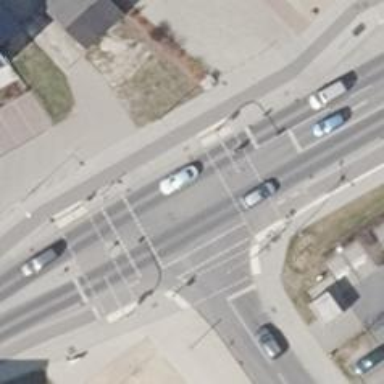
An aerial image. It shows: Road with traffic signals for signaling.